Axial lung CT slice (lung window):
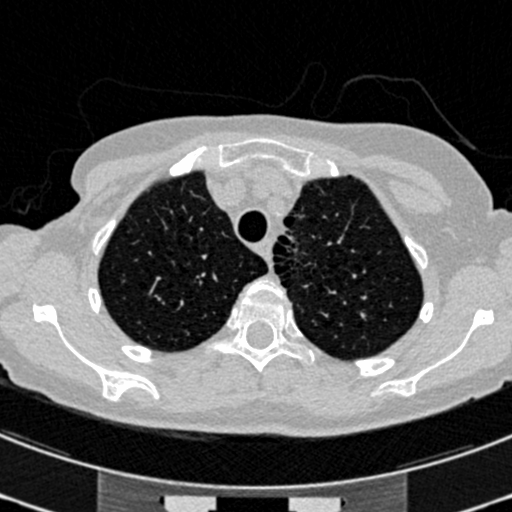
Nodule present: no